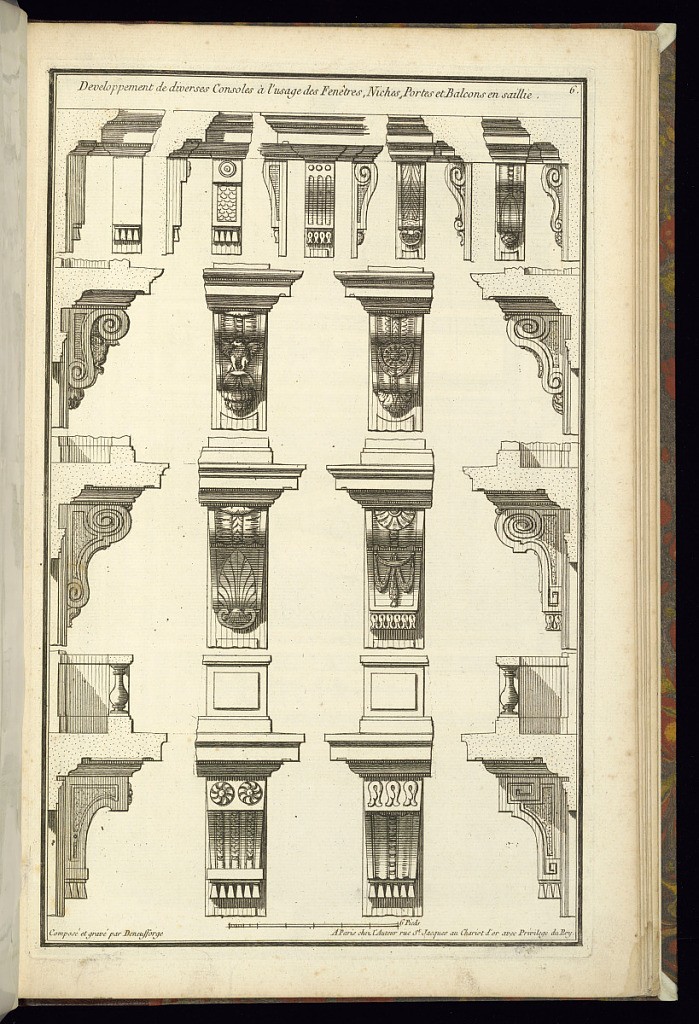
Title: Developpement de diverses Consoles à l'usage des Fenêtres, Niches, Portes et Balcons en saillie
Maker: Jean-François de Neufforge, Flemish, 1714–1791
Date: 1768
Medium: Engraving on paper
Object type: Print
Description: Elevations and profiles of designs for consoles decorated with ornament motifs including rosettes, fish scale, eagles, garland, and palm. The plate is signed and numbered.